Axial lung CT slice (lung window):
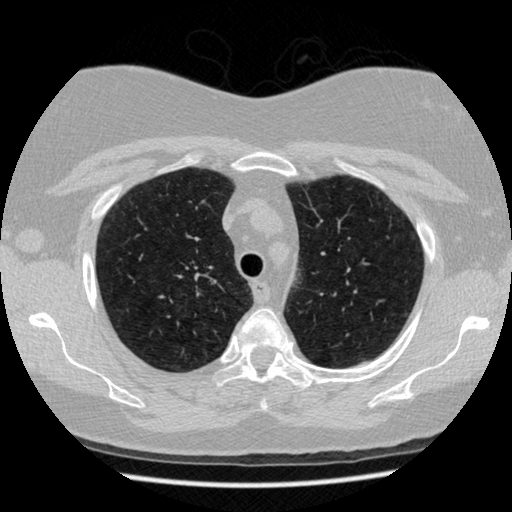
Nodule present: no